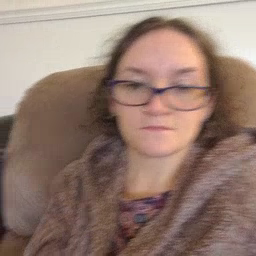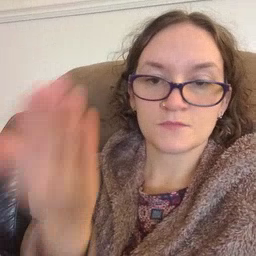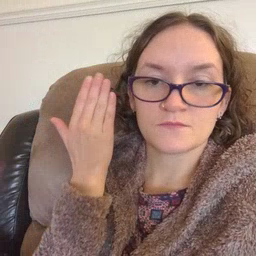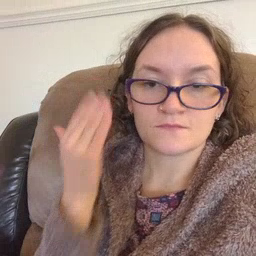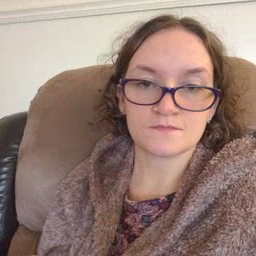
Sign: morning